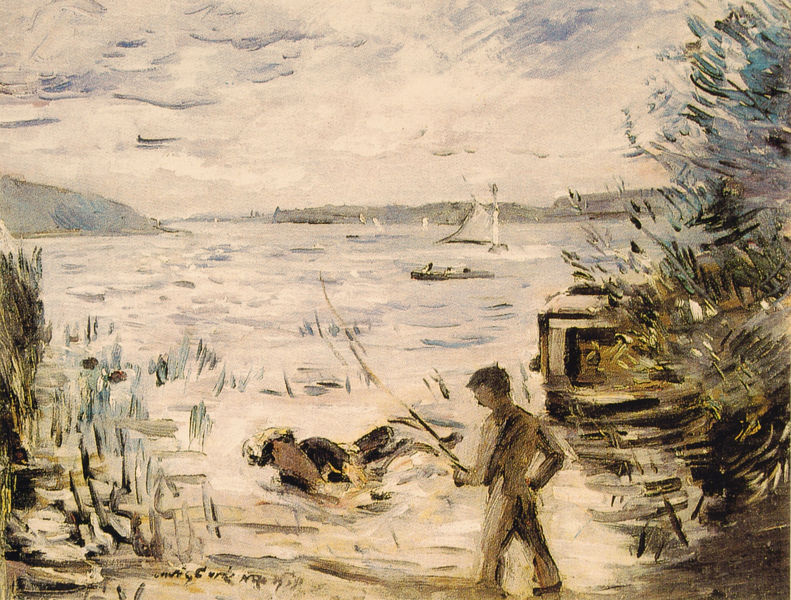
Titel: Am Müritzsee
Künstler: Lovis Corinth
Institution: (Privatbesitz)
Schlagwörter: baum, berg, blau, blätter, gemälde, himmel, mann, meer, wasser, weiß, wolken, aquarell, bäume, gelb, grün, himmerl, impressionismus, landschaft, see, ufer, braun, frau, hell, schwarz, zeichnung, gras, hund, tier, wolke, expressionismus, malerei, mensch, stehen, bild, signatur, ferne, gräser, horizont, hügel, natur, schilf, busch, büsche, gebüsch, gewässer, pastos, sträucher, kind, pflanzen, boot, boote, turm, farbig, schiff, schiffe, schilfgras, segel, segelboot, seicht, strand, wellen, liegen, fischer, mast, segelschiff, berge, lila, violett, ausflug, hügellandschaft, ölgemälde, steeg, steg, treppen, freizeit, stufen, junge, striche, segeln, angel, tanne, pinselduktus, fisch, pinselstriche, seeufer, rute, sehel, seelandschaft, angler, rohr, am wasser, angeln, fischen, schwimmer, angelrute, duktur, ber, schiffbrüchiger, jugendlicher, wasserleiche, wörthsee, seegler, d, hud, schmidt-rottluff